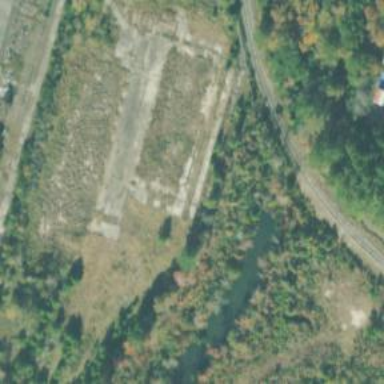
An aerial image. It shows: Abandoned railway spur.